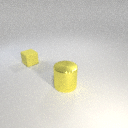
large yellow metal cylinder in front of small yellow rubber cube